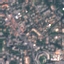
Label: Residential